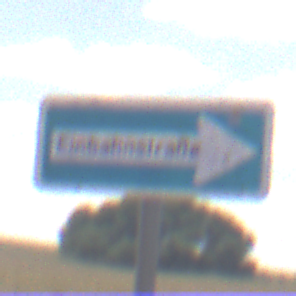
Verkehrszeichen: EinbahnstrasseRechtsweisend
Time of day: Midday
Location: Outdoor (Nature)
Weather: PartlyCloudy
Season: NotSpecified
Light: Natural